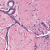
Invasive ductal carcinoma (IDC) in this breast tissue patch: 0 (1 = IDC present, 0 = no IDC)